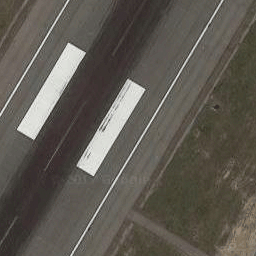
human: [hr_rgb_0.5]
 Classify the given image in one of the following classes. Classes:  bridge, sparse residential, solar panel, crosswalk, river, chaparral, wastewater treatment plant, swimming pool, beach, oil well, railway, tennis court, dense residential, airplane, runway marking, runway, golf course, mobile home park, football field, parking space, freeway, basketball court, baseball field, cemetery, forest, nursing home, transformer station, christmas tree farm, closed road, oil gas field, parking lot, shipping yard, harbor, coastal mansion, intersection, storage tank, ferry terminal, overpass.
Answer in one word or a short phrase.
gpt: runway